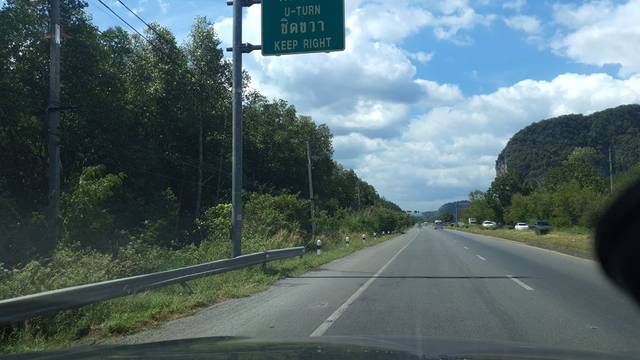
Region: Thailand
Coordinates: 8.414, 98.543